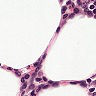
Metastatic tissue present: no